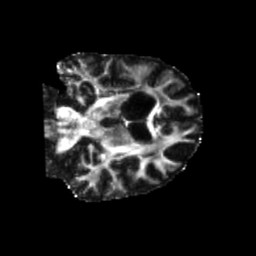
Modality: FA
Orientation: coronal
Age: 70
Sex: male
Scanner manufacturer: siemens
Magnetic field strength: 3 T
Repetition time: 5.25 s
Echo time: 0.08 s